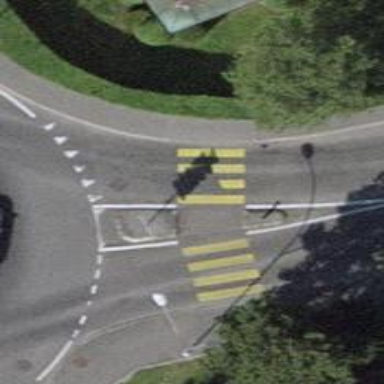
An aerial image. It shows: Marked zebra crossing with island.